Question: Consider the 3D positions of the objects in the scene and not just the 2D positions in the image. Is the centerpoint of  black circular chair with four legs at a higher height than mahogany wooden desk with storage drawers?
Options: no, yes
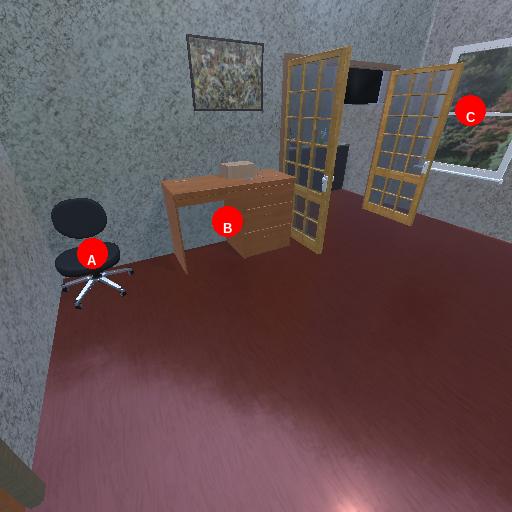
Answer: no